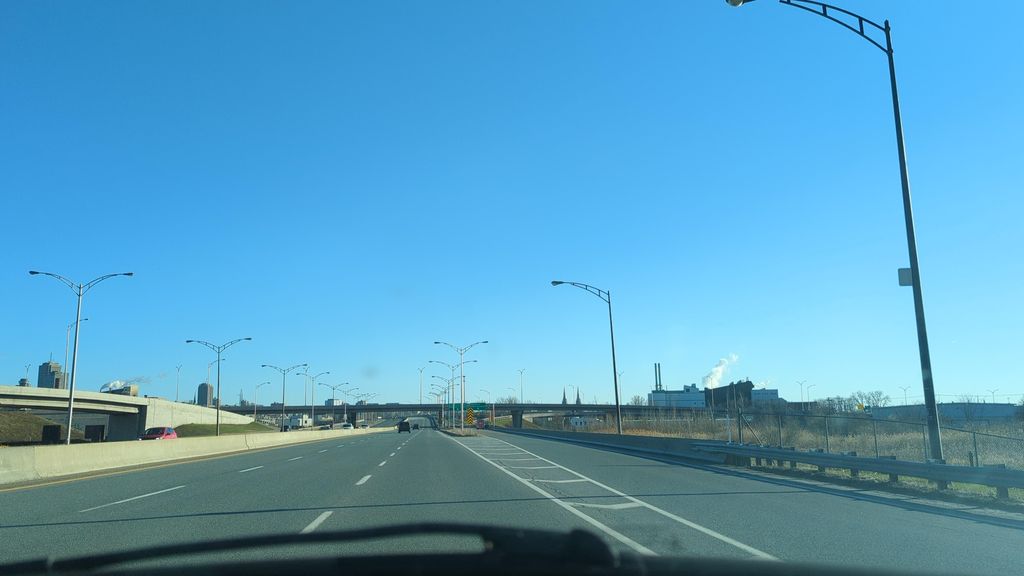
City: quebec_city